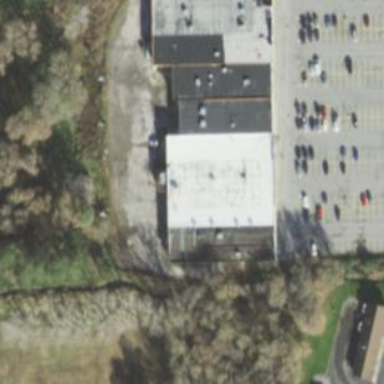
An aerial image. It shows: Retail building.